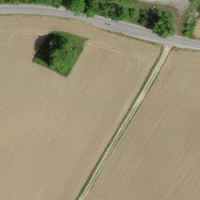
EUNIS habitat code: 52
Species observed at this site:
Saxicola rubicola
Lanius collurio
Falco tinnunculus
Chloris chloris